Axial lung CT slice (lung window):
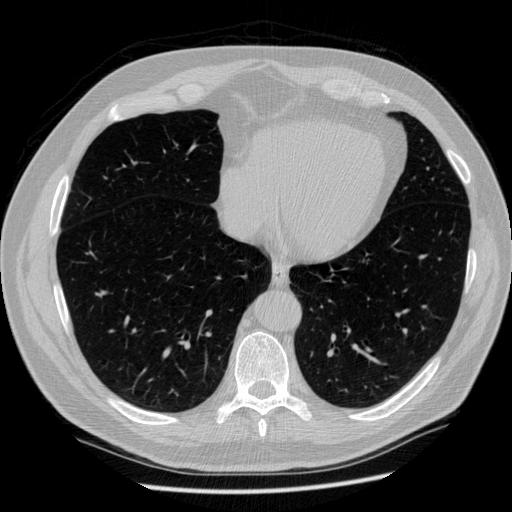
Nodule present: no